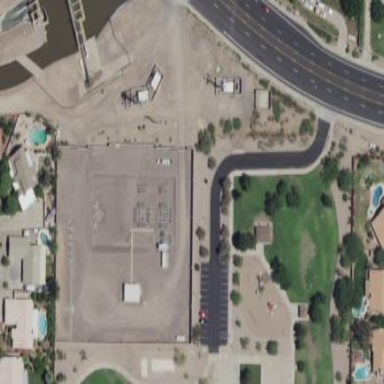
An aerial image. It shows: Outdoor power substation located behind wall. The substation operates at the distribution level.